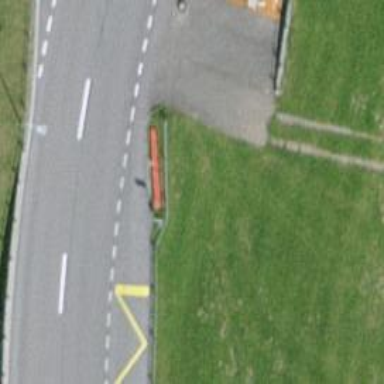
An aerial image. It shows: Bench.